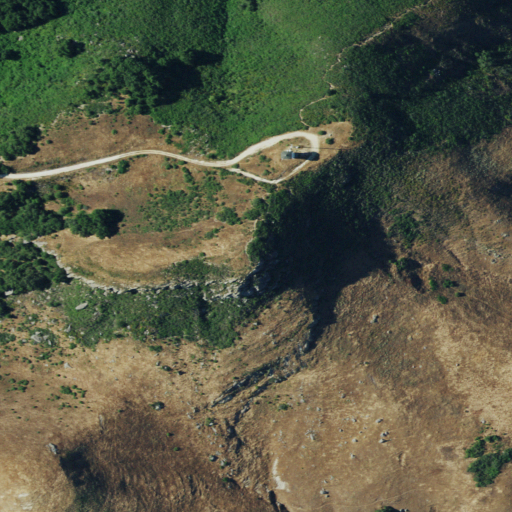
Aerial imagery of mountain in California named Pinyon Peak containing shrub, grassland, evergreen forest, and open development